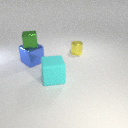
large blue metal cube to the left of small yellow metal cylinder